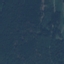
Land use / land cover class: Forest